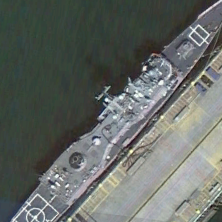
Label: Ticonderoga-class_cruiser